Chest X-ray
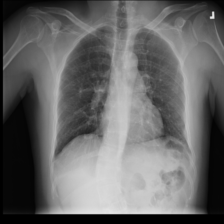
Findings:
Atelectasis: negative
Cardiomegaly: negative
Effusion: negative
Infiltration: negative
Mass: negative
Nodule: negative
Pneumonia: negative
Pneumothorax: negative
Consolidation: negative
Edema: negative
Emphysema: negative
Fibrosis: negative
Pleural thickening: negative
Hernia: negative